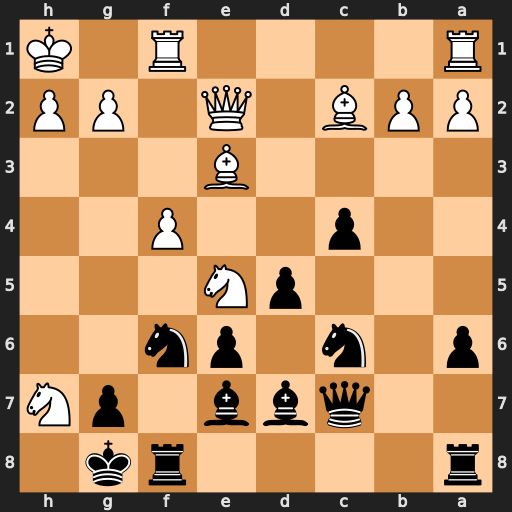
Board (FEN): r4rk1/2qbb1pN/p1n1pn2/3pN3/2p2P2/4B3/PPB1Q1PP/R4R1K
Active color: b
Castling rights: -
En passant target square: -
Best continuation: Nxh7 Nxd7 Qxd7